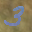
Label: 3